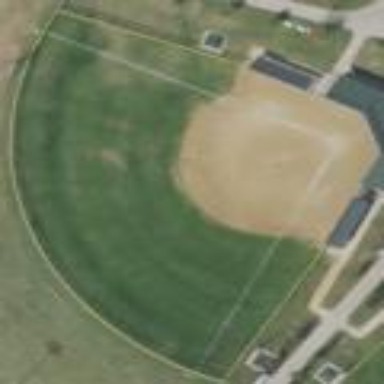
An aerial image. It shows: Baseball pitch for leisure land.